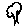
Label: tree